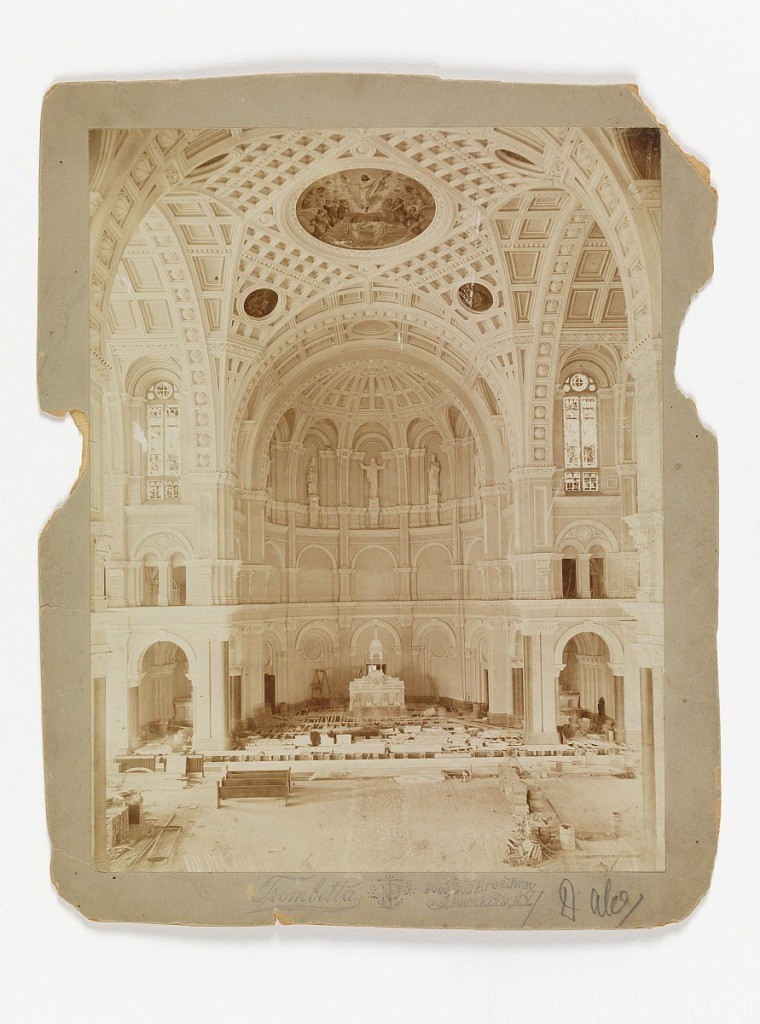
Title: View of the Interior of the Church of St. John the Baptist, Brooklyn, Looking Toward the Apse
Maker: Trombetta Studio, American, Brooklyn
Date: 1902
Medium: Albumen print mounted on board
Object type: Photograph
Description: View looking toward the apse end of he church showing Dabo's circular murals in the vault, The Resurrection, and in the pendatives, The Apostles. The flooring is unfinished.